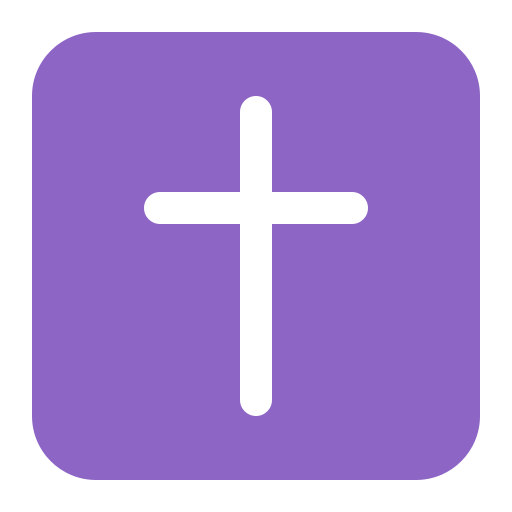
latin cross flat